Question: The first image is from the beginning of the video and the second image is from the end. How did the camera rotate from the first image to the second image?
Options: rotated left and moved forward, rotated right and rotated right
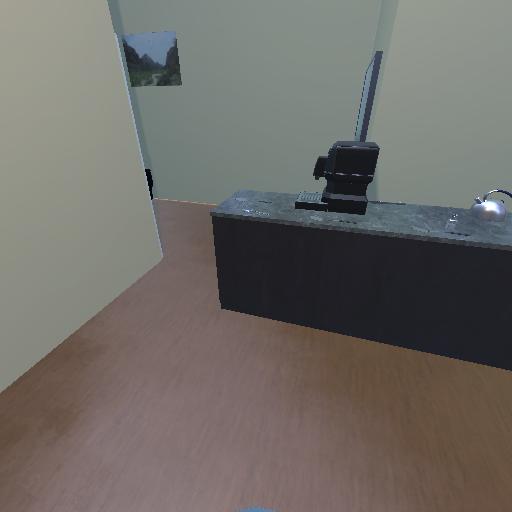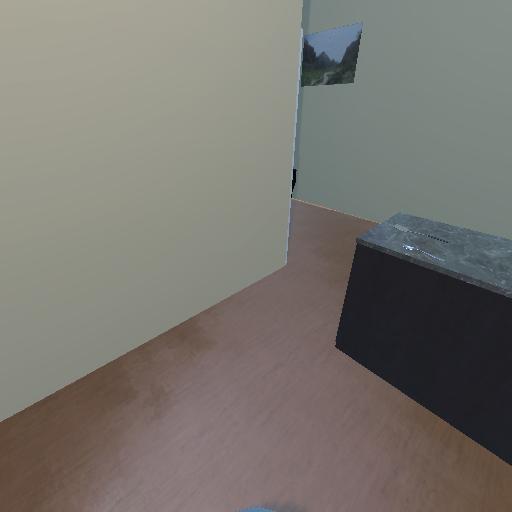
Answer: rotated left and moved forward